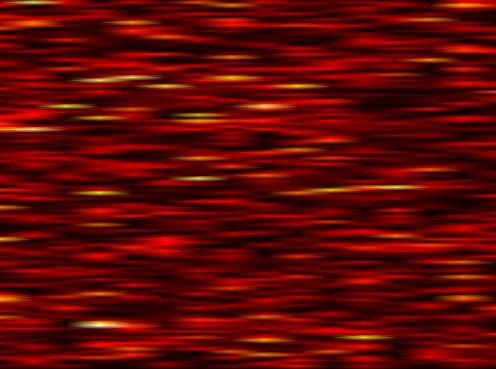
Label: WOLA